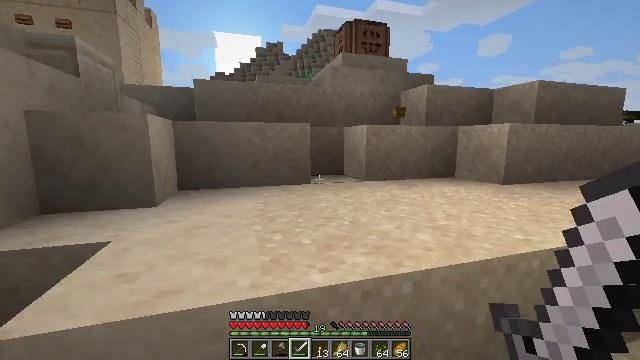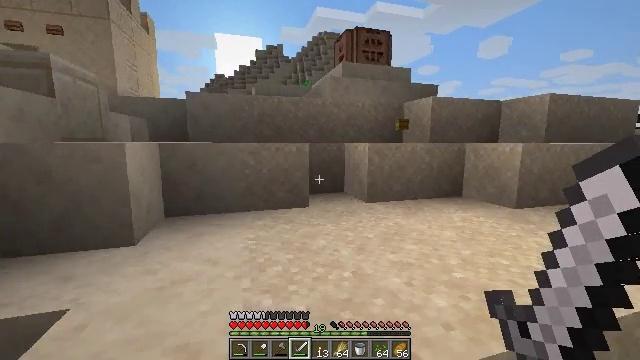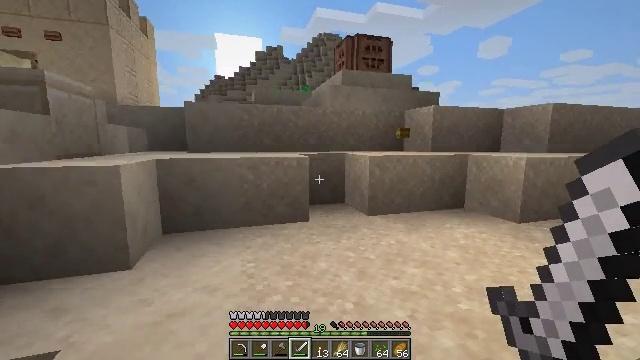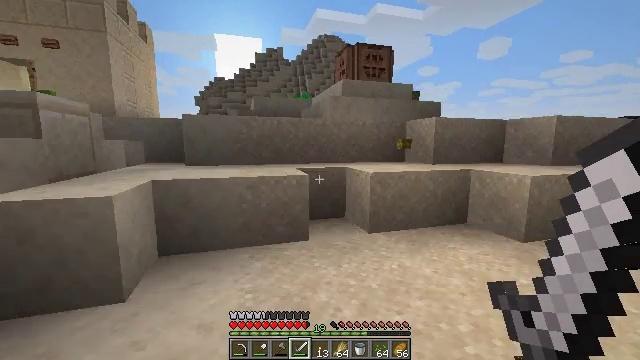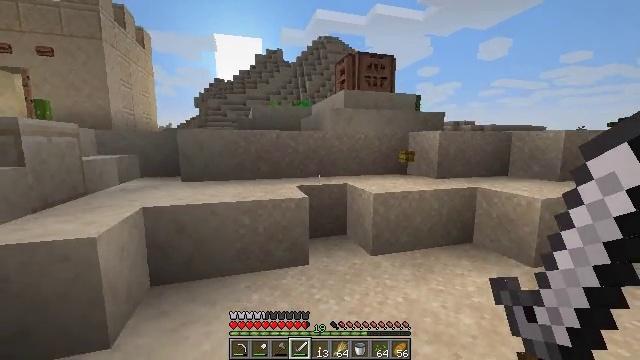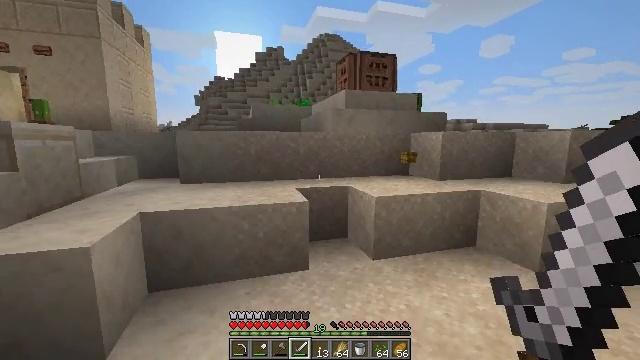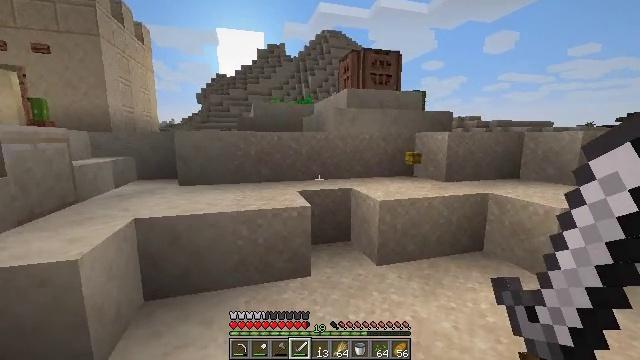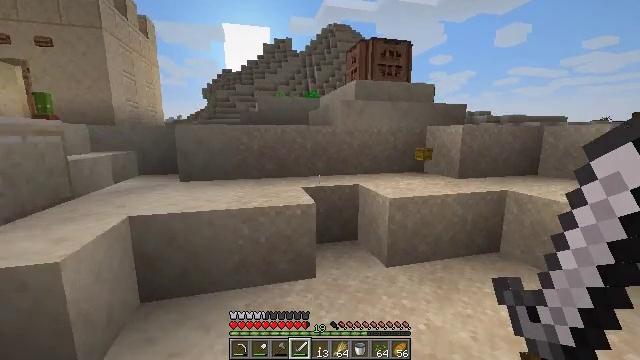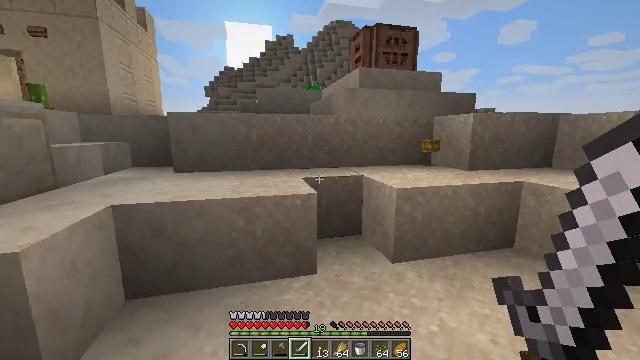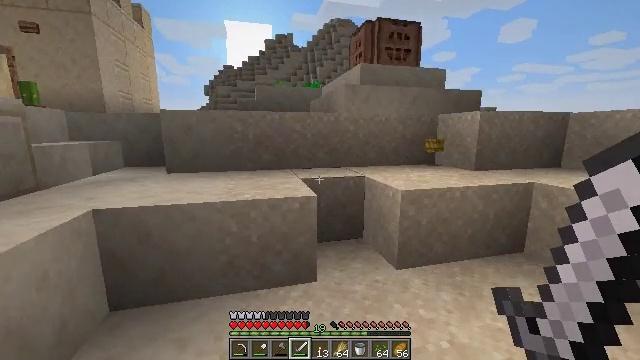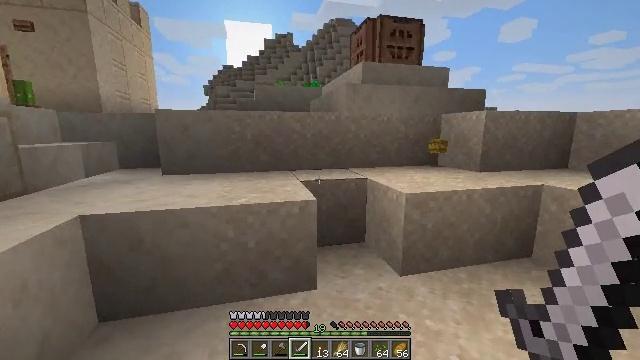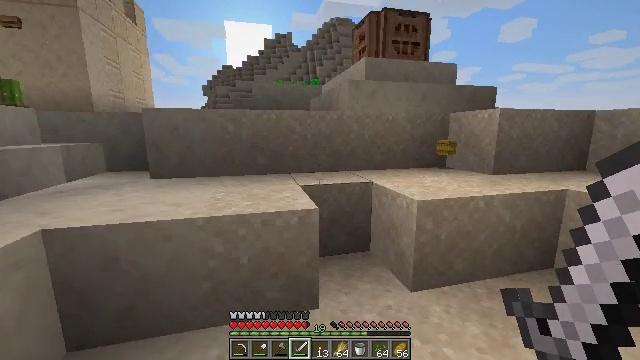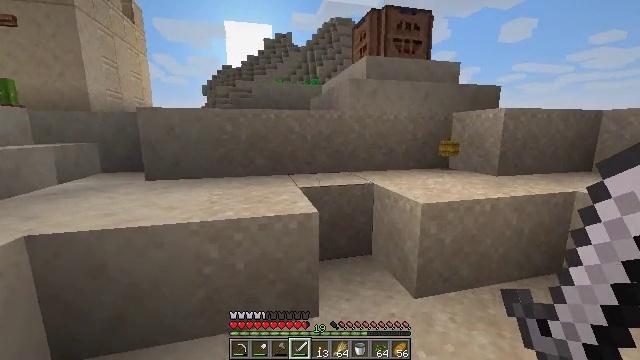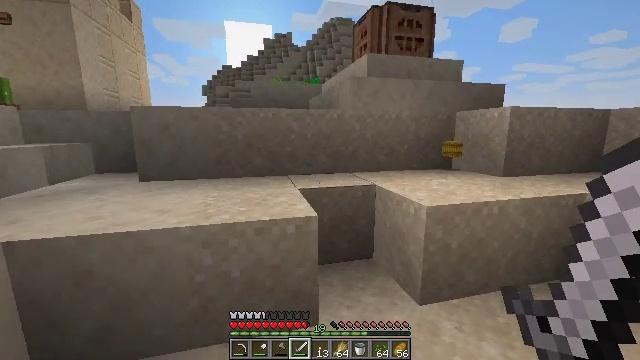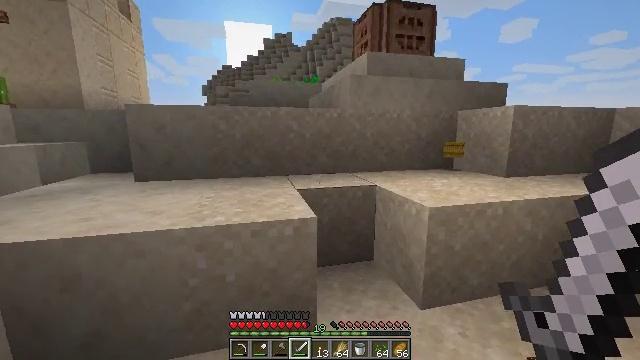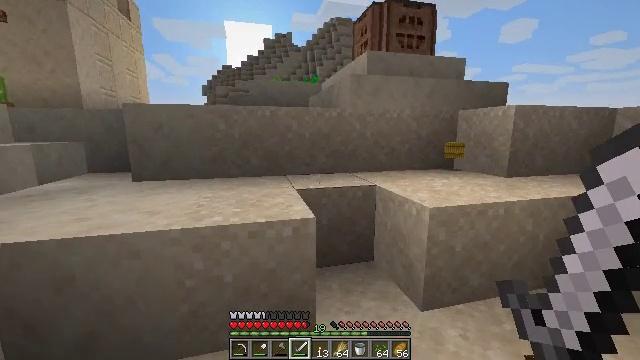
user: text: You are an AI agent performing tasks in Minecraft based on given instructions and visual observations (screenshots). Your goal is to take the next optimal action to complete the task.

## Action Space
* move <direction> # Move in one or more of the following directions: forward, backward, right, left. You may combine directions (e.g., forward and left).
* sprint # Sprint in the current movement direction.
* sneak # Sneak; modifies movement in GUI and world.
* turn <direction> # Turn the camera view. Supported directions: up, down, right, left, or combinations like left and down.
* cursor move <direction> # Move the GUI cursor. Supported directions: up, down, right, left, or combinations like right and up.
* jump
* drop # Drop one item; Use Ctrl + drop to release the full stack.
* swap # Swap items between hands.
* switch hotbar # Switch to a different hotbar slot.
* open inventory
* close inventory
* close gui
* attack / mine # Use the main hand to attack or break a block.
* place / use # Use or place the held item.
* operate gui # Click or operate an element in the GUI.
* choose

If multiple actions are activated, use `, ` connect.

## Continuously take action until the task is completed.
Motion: motion action
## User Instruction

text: drop lime bed
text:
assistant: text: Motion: move forward, attack / mine, jump
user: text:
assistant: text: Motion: move forward, attack / mine, jump
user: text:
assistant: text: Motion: move forward, attack / mine, jump
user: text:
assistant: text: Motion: move forward, attack / mine, jump
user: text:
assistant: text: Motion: move forward, attack / mine, jump
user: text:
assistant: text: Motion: move forward, attack / mine
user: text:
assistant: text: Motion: move forward, turn left, attack / mine
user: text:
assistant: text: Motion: move forward, attack / mine
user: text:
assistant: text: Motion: move forward, attack / mine
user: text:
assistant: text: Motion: move forward, attack / mine
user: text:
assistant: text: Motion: move forward, attack / mine
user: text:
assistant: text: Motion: attack / mine
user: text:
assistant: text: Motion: attack / mine
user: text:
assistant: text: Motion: attack / mine
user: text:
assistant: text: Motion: attack / mine
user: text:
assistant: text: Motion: attack / mine
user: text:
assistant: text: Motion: move forward, turn right and down, attack / mine
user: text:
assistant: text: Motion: move forward and move right, turn right and down, attack / mine
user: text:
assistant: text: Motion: move forward and move right, turn right, attack / mine
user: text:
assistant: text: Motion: move forward and move right, turn right, attack / mine
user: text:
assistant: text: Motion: move forward and move right, turn right, attack / mine
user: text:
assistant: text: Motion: move forward and move right, turn right, attack / mine
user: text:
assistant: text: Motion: move forward, attack / mine
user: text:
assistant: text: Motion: move forward, attack / mine
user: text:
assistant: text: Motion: move forward, turn right, attack / mine
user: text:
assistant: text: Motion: move forward, turn right, attack / mine
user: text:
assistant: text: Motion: move forward, turn right, attack / mine, jump
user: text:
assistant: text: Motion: move forward, turn right and up, attack / mine, jump
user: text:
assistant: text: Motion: move forward, attack / mine, jump
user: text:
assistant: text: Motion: move forward, attack / mine, jump